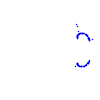
Particle: proton